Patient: sex M, age 62
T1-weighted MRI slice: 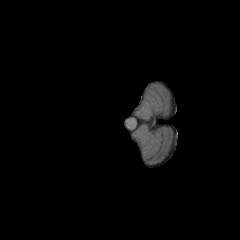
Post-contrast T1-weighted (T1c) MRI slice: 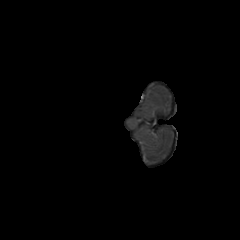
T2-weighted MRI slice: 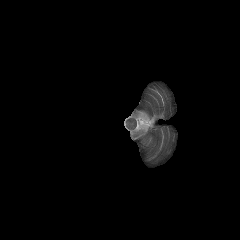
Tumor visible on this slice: no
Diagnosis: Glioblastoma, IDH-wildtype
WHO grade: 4